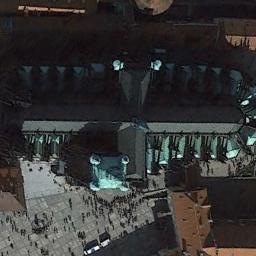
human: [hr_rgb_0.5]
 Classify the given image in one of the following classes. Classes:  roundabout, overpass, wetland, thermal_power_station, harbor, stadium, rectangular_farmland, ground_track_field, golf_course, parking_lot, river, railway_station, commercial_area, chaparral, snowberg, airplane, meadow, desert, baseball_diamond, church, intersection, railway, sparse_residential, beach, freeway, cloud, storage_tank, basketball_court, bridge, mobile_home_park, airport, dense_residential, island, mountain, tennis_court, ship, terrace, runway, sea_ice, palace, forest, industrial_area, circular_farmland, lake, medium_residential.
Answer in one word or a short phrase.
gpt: palace